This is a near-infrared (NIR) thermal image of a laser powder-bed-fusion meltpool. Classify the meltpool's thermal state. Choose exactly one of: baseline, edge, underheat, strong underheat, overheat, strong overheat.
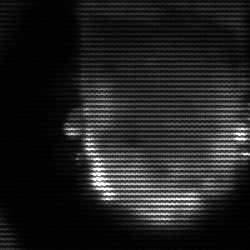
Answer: baseline